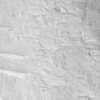
Label: not_dusty